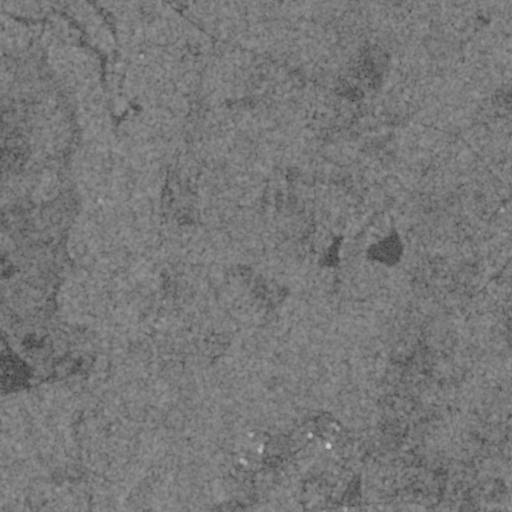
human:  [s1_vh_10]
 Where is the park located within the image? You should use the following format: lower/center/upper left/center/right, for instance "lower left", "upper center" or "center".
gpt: The park is located in the upper left of the image.
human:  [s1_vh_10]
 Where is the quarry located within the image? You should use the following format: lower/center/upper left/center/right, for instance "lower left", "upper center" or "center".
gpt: There is no quarry in the image.

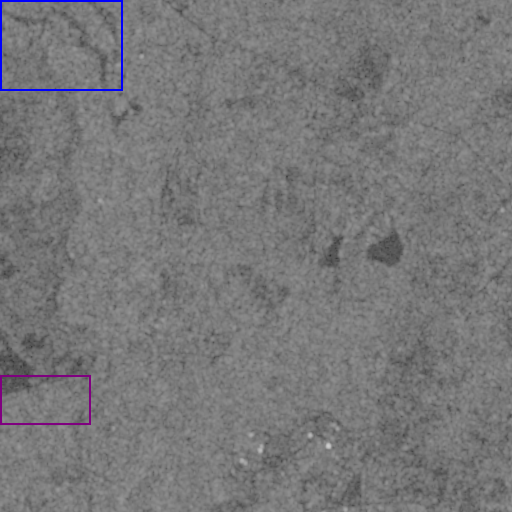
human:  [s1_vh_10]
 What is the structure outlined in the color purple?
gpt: The structure outlined in purple is a dam.
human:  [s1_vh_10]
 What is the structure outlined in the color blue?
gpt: The structure outlined in blue is a park.
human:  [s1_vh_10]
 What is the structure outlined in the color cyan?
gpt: There is no cyan outline.